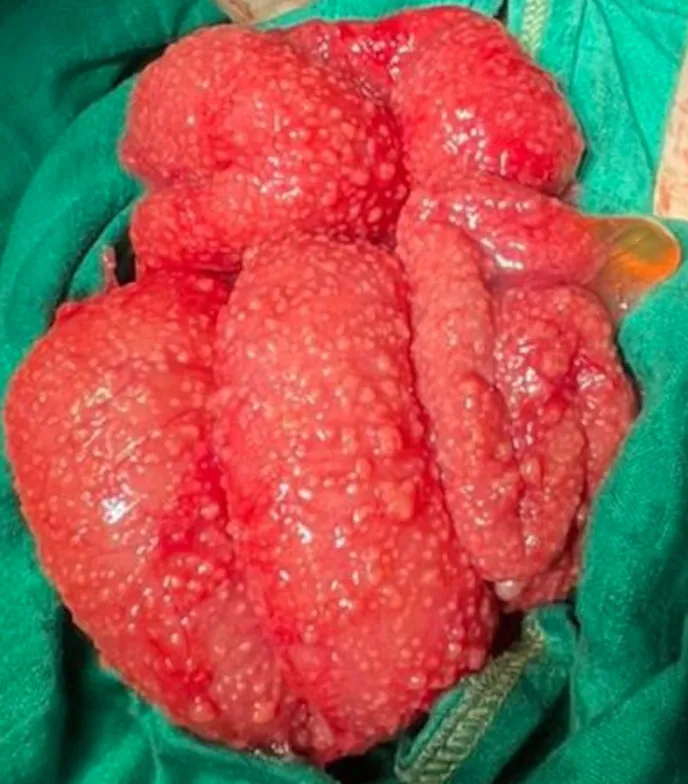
granulations of visceral peritoneum of the small intestine.
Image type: medical_photograph (other_medical_photograph)